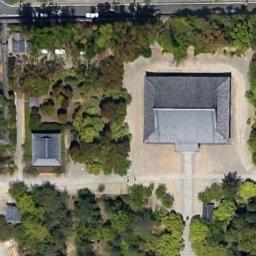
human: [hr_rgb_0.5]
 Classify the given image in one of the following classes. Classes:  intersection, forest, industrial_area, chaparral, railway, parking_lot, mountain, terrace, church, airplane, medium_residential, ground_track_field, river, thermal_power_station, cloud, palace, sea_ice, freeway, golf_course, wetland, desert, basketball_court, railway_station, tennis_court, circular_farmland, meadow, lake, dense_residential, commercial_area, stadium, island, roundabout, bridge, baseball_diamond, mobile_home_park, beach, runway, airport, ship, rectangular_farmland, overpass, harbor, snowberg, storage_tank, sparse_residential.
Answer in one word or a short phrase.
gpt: palace